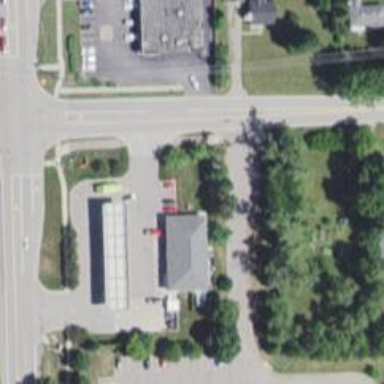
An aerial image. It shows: Convenience shop.